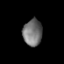
Tissue: prostate
Cell type: T cells
Senescence score: 0.3335
Nuclear area (px): 496
Mean DAPI intensity: 115.119